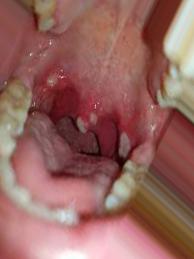
Condition: Mouth Ulcer